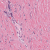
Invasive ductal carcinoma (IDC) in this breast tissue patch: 1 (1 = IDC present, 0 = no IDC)